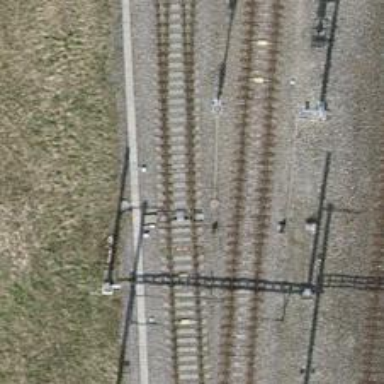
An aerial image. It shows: Railway switch.